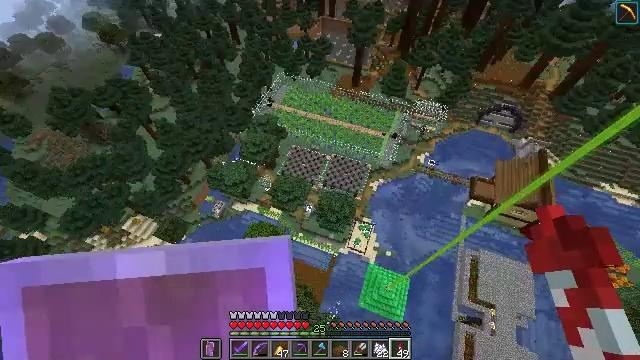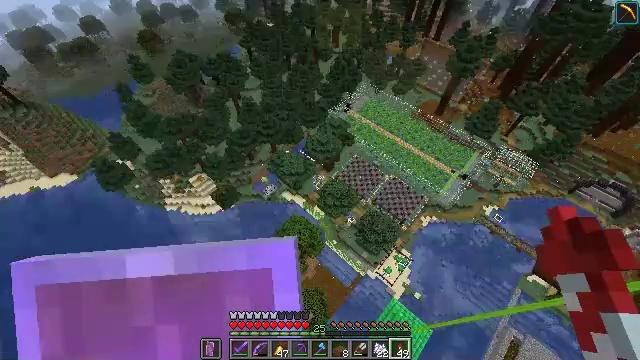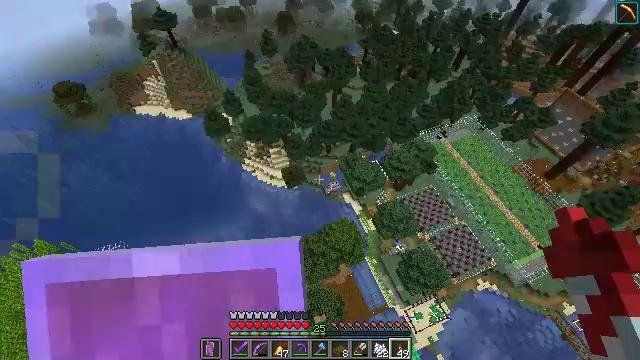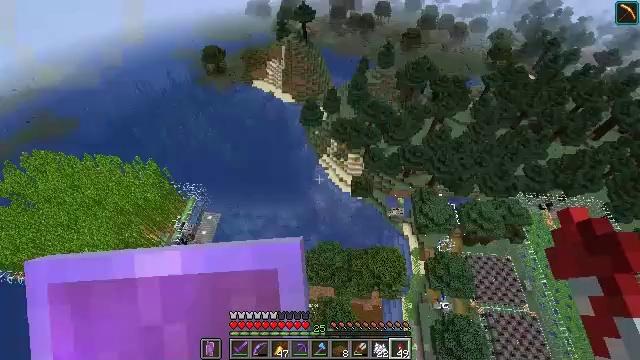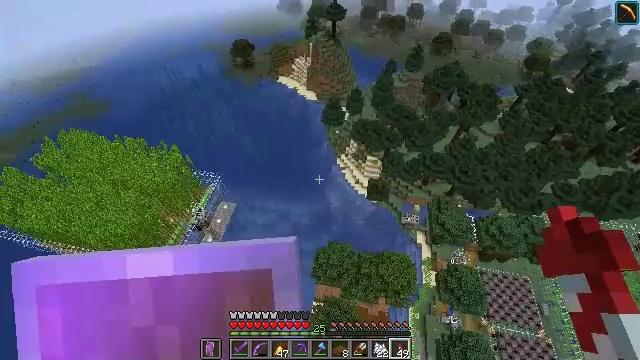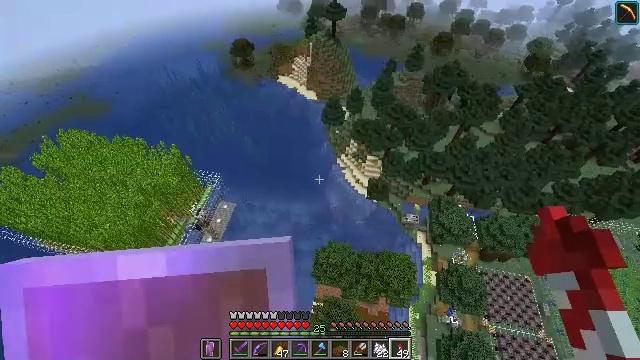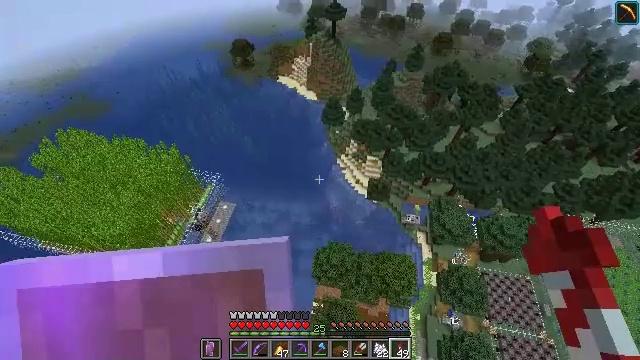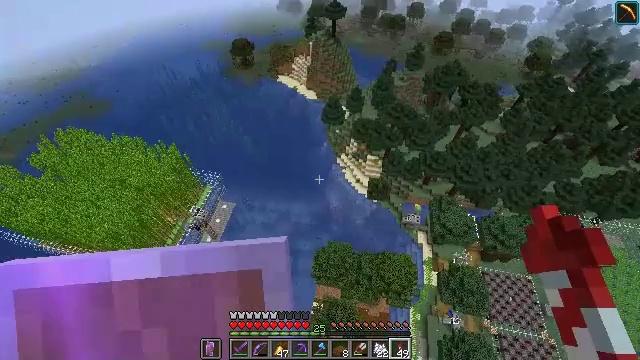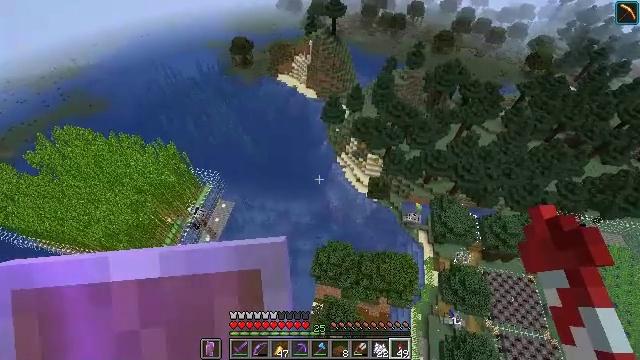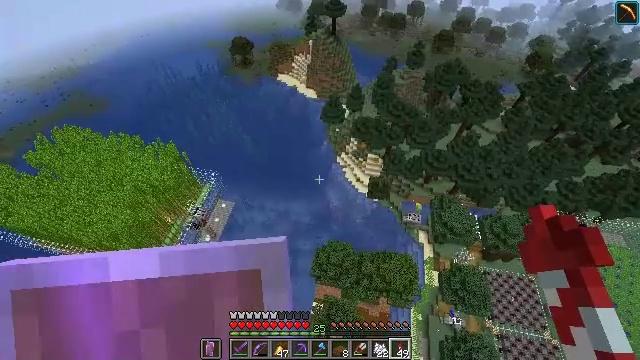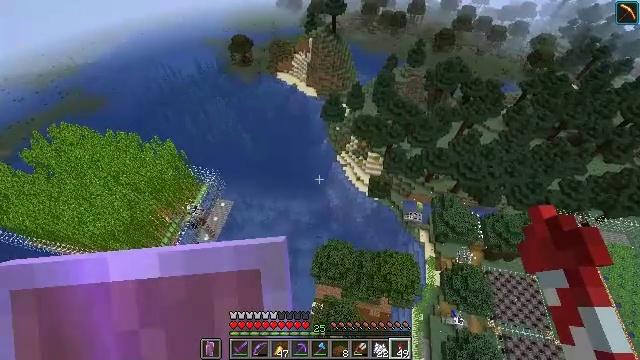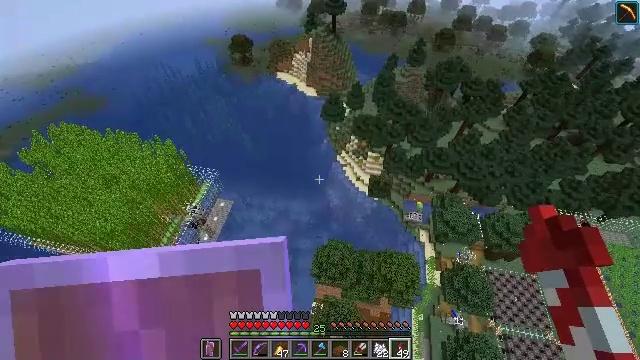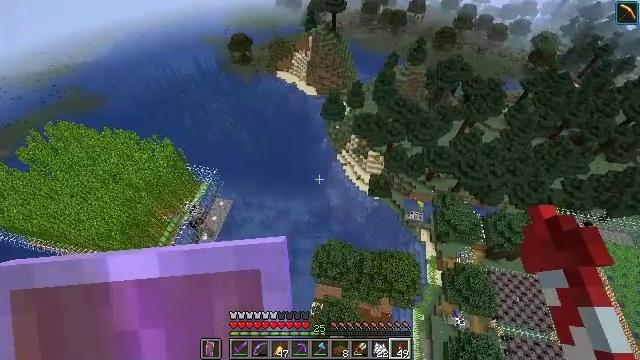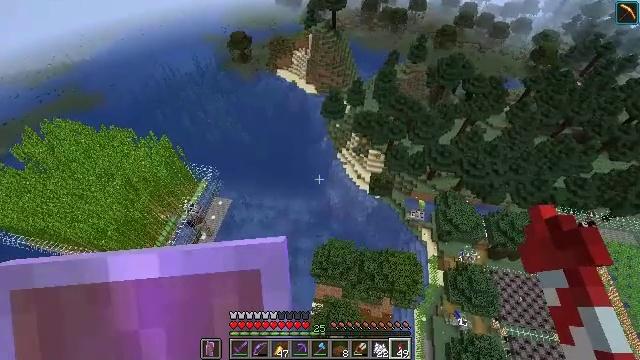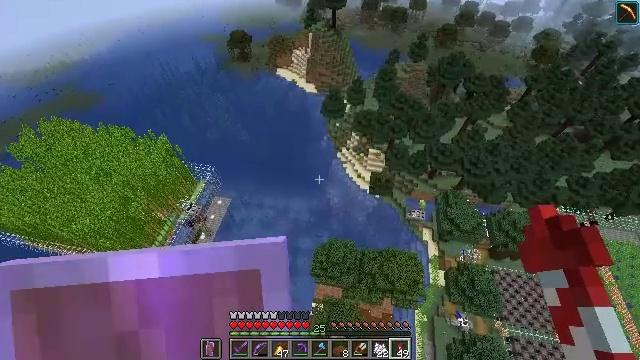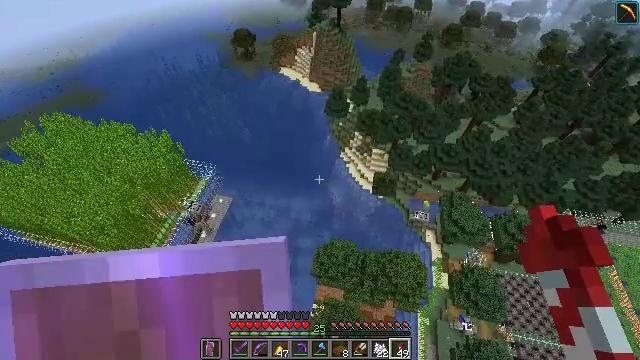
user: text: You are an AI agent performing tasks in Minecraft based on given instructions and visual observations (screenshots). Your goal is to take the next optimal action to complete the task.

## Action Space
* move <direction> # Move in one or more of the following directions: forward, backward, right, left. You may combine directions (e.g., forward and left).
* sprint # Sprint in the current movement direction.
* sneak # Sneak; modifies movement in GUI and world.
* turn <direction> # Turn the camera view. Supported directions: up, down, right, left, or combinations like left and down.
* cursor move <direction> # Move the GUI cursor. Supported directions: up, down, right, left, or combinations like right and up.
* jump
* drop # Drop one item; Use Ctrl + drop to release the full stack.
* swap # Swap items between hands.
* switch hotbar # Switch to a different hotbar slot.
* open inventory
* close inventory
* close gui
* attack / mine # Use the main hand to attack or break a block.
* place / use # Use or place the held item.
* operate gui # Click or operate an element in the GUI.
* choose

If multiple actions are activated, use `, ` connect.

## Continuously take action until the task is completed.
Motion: motion action
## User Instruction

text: Remove oak leaves from branches.
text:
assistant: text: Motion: turn left and up
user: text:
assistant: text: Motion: turn left
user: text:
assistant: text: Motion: turn left and up
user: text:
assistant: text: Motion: turn left
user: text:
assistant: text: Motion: no_op
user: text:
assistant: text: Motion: no_op
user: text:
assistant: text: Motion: no_op
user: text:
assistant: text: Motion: no_op
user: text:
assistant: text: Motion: no_op
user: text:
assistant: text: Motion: no_op
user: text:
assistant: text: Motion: no_op
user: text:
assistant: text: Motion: no_op
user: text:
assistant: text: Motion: no_op
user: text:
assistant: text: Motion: no_op
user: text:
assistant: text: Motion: no_op
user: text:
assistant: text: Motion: turn left and up
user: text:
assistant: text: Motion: turn left
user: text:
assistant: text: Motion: turn left and down
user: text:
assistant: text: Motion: turn left and down
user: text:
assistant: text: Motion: turn left
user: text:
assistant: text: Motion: no_op
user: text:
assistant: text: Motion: no_op
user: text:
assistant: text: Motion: no_op
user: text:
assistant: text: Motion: no_op
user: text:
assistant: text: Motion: no_op
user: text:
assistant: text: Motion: no_op
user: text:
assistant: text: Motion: no_op
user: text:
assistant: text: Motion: no_op
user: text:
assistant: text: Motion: no_op
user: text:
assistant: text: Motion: turn right and up